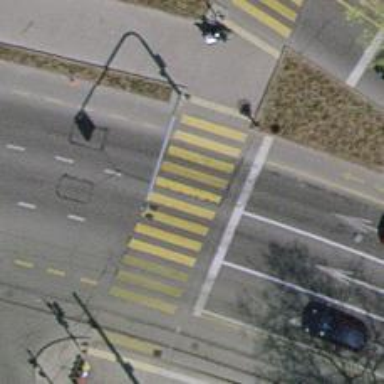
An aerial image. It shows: Road crossing with traffic signals.